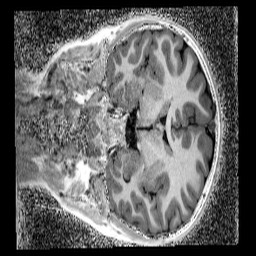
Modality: UNIT1_denoised
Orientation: coronal
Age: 10
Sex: male
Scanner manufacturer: siemens
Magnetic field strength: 3 T
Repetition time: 4 s
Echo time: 0.00299 s